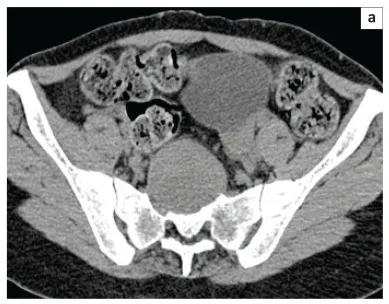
(a and b) Axial and sagittal images at the level of sacrum demonstrate an elongated hypodense collection in the high presacral region resulting in erosion of the anterior aspect of the upper sacral vertebrae. The collection was unapproachable anteriorly because of the presence of bladder and bowel loops and is located in close proximity to the rectum antero-inferiorly.
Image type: radiology (ct)